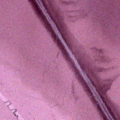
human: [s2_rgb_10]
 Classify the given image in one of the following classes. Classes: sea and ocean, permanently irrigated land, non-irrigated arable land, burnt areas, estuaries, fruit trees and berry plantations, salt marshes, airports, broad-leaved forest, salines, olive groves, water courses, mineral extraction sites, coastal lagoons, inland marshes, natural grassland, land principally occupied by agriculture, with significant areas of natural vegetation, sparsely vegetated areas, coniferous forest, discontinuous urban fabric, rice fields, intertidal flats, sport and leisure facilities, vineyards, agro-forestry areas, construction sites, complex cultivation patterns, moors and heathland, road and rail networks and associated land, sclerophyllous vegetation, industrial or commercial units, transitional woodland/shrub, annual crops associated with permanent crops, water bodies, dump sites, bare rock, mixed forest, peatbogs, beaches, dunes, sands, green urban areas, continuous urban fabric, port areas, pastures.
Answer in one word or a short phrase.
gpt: sea and ocean